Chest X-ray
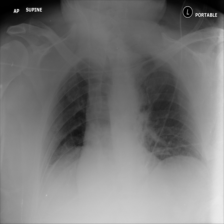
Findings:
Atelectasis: negative
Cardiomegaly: negative
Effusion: negative
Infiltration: negative
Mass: negative
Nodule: negative
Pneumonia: negative
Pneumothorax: negative
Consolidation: negative
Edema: negative
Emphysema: negative
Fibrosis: negative
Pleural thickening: negative
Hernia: negative